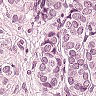
Metastatic tissue present: yes